The plot is a Morlet-wavelet scalogram of a rotor-rig vibration measurement. Based on the visible evidence, which rotor condition applies: normal, misalignment, unbalance, looseness?
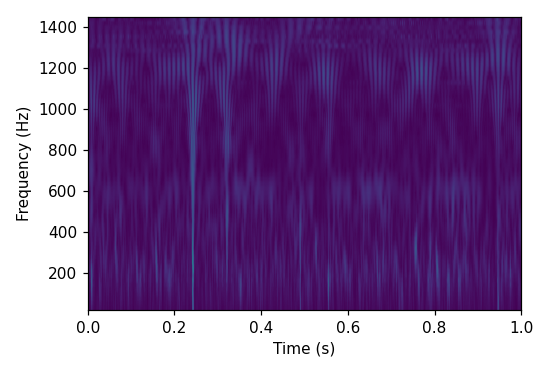
Answer: misalignment